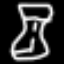
Label: hourglass